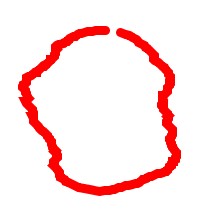
Shape: circle